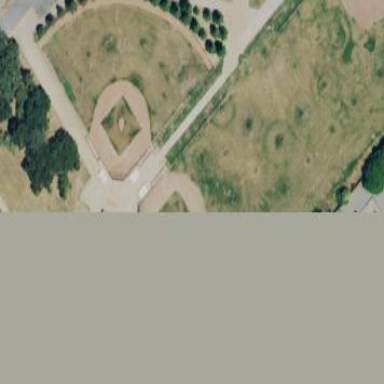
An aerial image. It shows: Baseball pitch for leisure and sports activities.